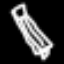
Label: pencil